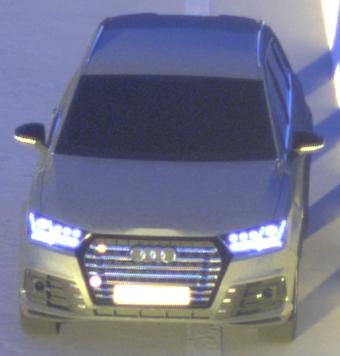
Make: Audi
Model: SQ7
Detailed model: -
Model produced from: 2016
Model produced until: 2018
Doors: 5
Color: gray
Road condition: dry road
Daytime: sunrise or sunset
Contrast: high contrast